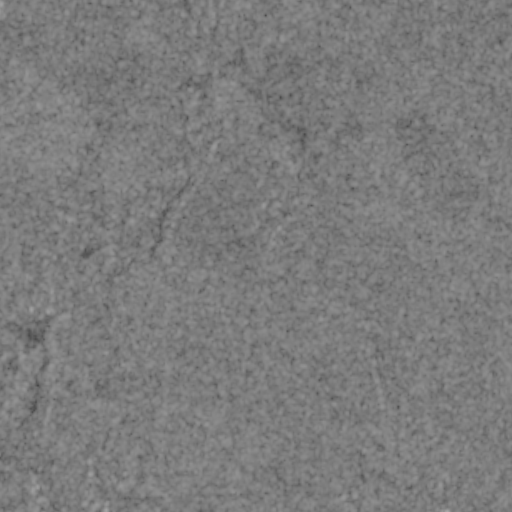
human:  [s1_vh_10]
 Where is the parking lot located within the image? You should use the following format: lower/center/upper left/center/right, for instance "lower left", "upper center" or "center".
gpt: The parking lot is located in the lower left of the image.
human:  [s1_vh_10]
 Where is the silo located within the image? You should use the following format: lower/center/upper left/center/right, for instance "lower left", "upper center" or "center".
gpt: The silo is located in the center left of the image.
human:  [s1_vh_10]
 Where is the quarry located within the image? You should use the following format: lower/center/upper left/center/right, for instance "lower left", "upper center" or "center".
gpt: There is no quarry in the image.

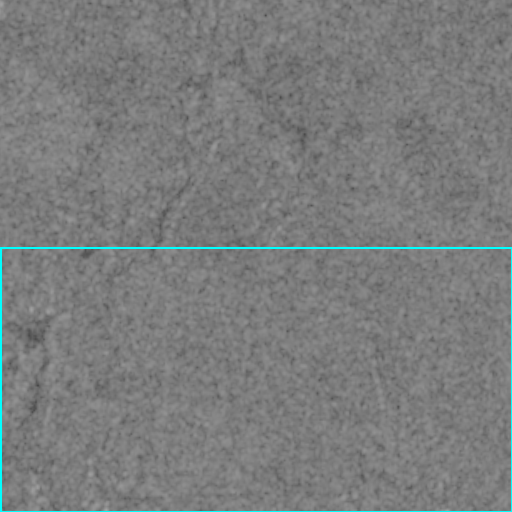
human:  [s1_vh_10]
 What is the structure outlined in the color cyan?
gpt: The structure outlined in cyan is a crop field.
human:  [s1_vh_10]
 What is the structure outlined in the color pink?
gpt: There is no pink outline.